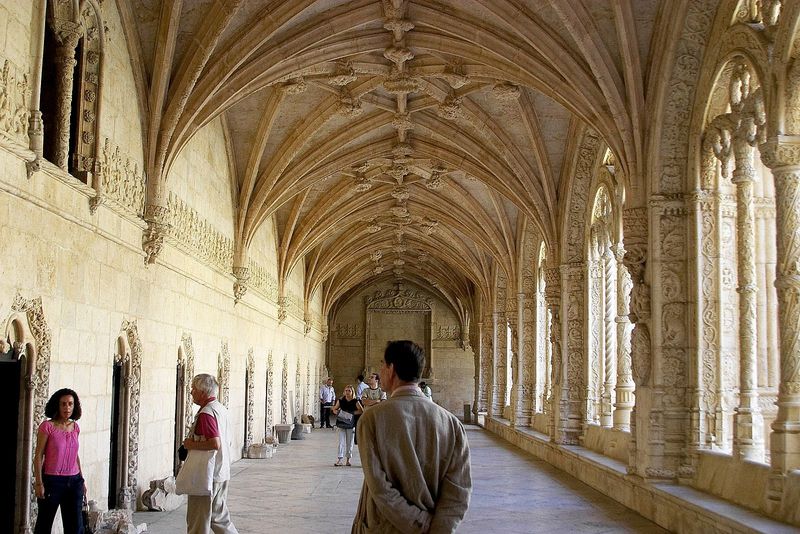
Titel: Hieronymitenkloster, Mosteiro dos Jerónimos, in Belém bei Lissabon
Standort: Lissabon, Belém, Kloster  (EU - P)
Schlagwörter: menschen, licht, säulen, ornament, architektur, kirche, gotik, türen, besucher, arch, arches, architecture, church, column, columns, hall, men, ornate, palace, people, red, white, window, women, blouse, grey, lady, old, windows, woman, yellow, ornamente, flowers, pink, brown, floor, halle, foto, gang, gewölbe, kloster, sonnig, üppig, sandstein, man, stone, mittelalter, romanik, building, roof, konsole, light, shadow, monument, photo, door, marble, sunlight, person, säulengang, bildhauer, kreuzgang, ancient, design, doors, cathedral, zellen, wandelgang, brick, ceiling, biforien, touristen, pots, back, gallery, museum, monastery, tracery, trefoil, tourist, pillar, carving, hallway, vault, photograph, photography, swirls, tall, beams, middle ages, cloister, cream, tourists, collonade, high, arcade, vaulted, tiled, bag, pillars, carved, carvings, support, windo, craft, guy, doorways, reaissance, dude, exteroir, kreuzrippengwölbe, filigree, color photo, lisabon, photograpgh, sight seeing, peopel, ibesucher, trefoi, coumn, man's back